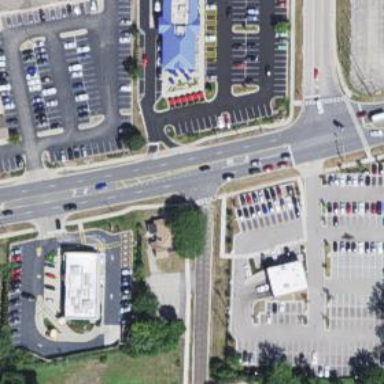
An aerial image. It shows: Footway that serves as traffic island.